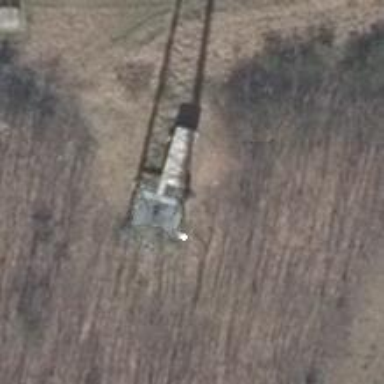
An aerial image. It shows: Communication tower.